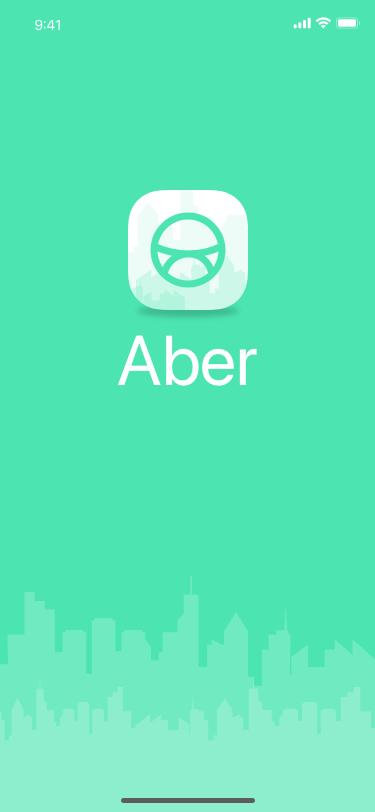
Text in this UI design:
Aber